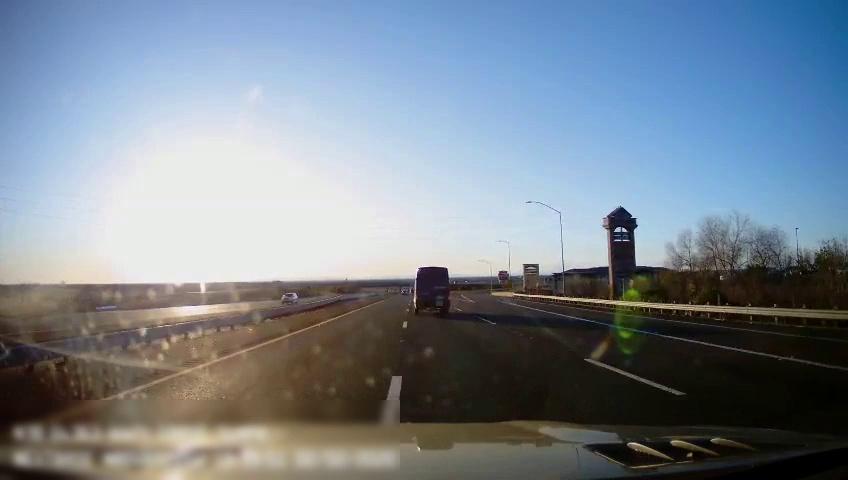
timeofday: Day
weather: Sunny
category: Drivable Space
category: Drivable Space
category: Vehicles | Truck
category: Vehicles | SUV
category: Lanes | Current Lane
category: Lanes | Current Lane
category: Lanes | Alternate Lane
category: Lanes | Alternate Lane
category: Lanes | Alternate Lane
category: Lanes | Alternate Lane
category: Lanes | Alternate Lane